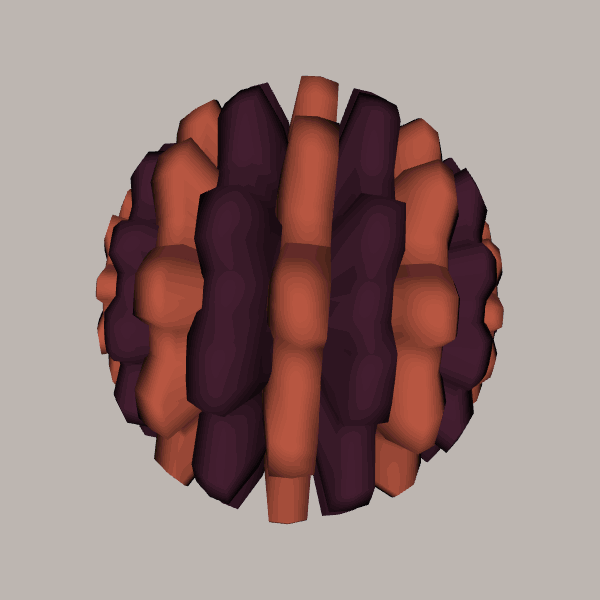
Background: light